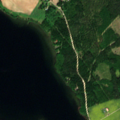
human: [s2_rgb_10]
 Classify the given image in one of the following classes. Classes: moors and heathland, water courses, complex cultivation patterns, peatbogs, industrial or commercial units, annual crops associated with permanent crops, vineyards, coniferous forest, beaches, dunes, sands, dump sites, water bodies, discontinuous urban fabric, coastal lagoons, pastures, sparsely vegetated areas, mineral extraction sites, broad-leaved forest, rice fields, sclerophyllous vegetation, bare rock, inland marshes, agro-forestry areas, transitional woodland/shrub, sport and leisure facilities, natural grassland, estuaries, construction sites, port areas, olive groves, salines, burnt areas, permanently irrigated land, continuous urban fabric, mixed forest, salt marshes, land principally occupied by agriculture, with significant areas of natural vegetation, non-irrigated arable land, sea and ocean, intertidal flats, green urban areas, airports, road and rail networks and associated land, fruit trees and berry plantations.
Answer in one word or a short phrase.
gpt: non-irrigated arable land, mixed forest, water bodies